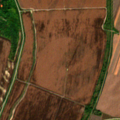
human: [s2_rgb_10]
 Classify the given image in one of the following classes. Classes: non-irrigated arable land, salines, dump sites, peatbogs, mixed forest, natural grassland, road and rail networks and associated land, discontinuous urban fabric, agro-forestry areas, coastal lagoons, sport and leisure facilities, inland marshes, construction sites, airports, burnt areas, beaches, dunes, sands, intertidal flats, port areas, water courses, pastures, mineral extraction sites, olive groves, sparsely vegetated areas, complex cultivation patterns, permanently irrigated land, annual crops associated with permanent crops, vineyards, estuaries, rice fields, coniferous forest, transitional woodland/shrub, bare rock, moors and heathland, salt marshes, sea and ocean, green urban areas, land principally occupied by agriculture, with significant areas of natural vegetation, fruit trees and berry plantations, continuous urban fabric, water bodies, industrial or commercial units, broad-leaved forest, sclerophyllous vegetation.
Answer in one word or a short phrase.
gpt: industrial or commercial units, non-irrigated arable land, land principally occupied by agriculture, with significant areas of natural vegetation